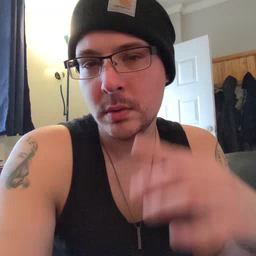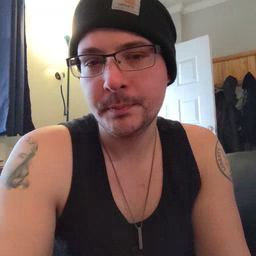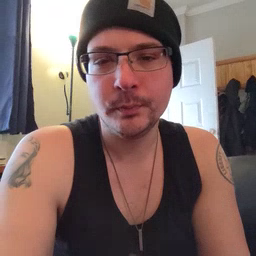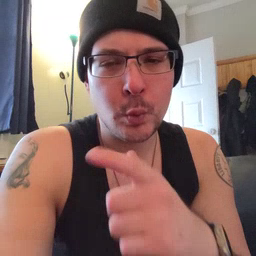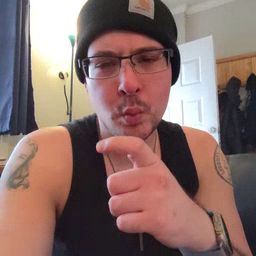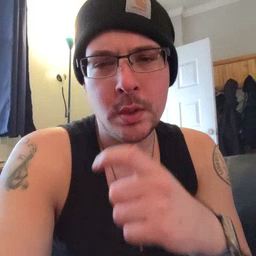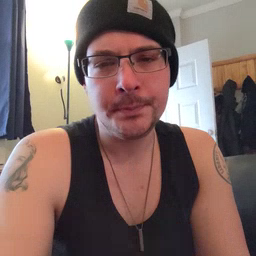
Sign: who